Field crop: tomato
Growth stage: 1
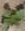
Species: solanum